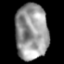
Tissue: lung
Cell type: Endothelial cells
Senescence score: 0.1749
Nuclear area (px): 1784
Mean DAPI intensity: 152.171